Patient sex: F
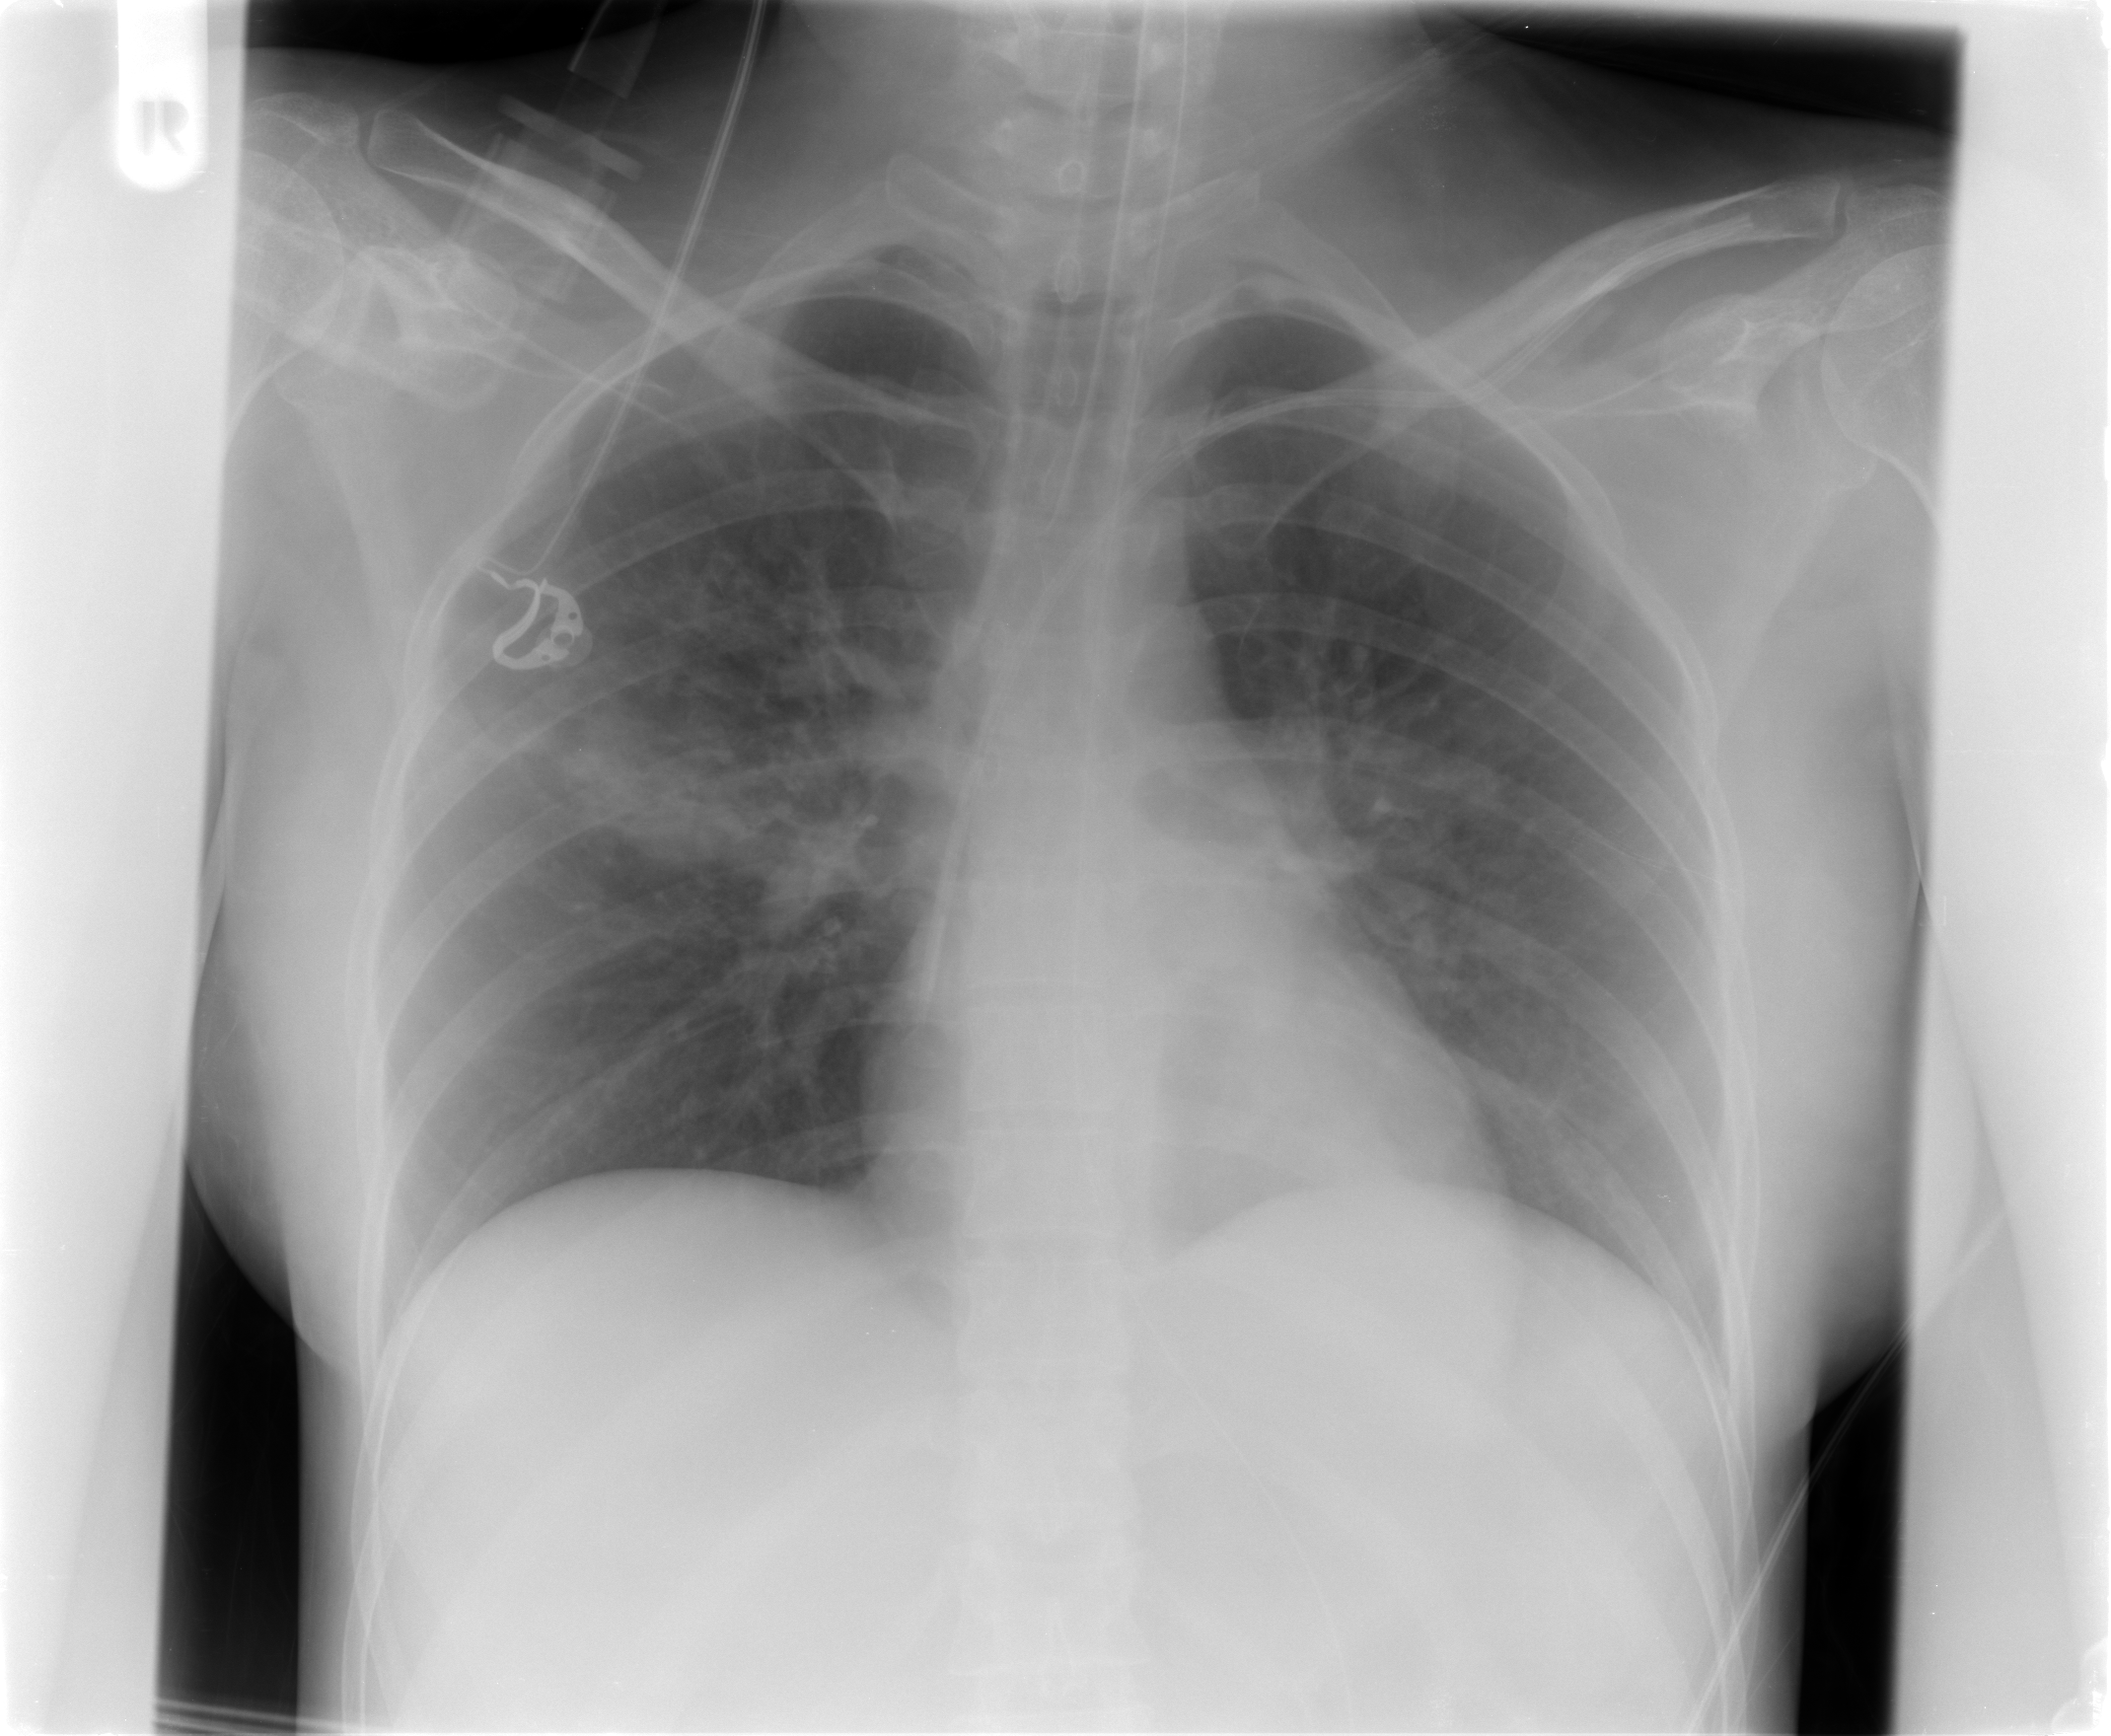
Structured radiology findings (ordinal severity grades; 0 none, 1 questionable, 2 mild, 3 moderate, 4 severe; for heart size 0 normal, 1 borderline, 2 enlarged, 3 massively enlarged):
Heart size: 0
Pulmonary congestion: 0
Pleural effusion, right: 0
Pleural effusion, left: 0
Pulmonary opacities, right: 3
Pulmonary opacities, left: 0
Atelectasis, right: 2
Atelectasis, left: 0